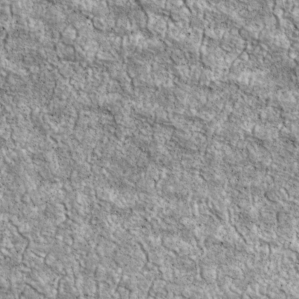
Label: non_frost